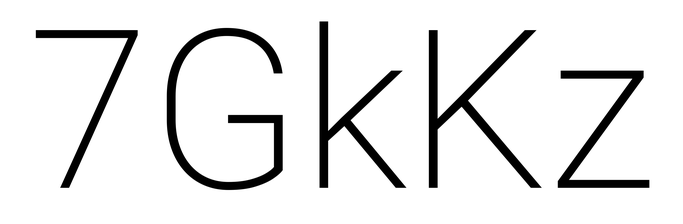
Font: Roboto_ExtraLight